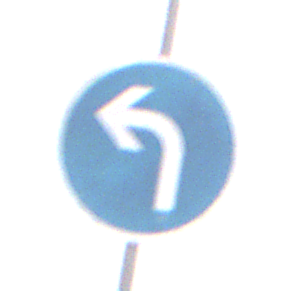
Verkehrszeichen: VorgeschriebeneFahrtrichtungLinks
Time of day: Midday
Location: Outdoor (RoadRail)
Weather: Overcast
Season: NotSpecified
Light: Natural